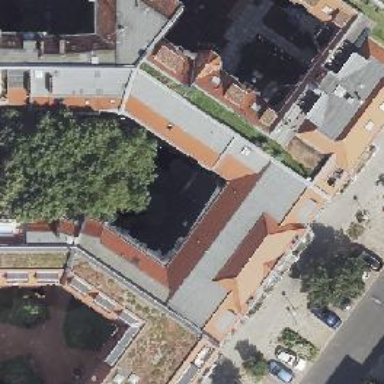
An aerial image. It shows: Apartment building with double saltbox roof shape.